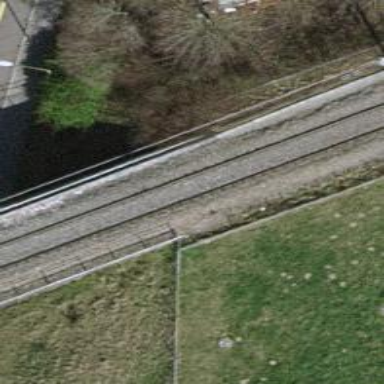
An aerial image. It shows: Railway bridge with electrified tracks and single rail.